Question: I want to read each of the columns I underlined in red line by line. The column values as you guys can see are separated by a few spaces. For example, from the first row I only want to read "1" then "MANDIT" then "CLIENT" etc. The problem is that spacing between the values is not constant.

Here is my code: (There are obvious syntax issues)
'''
StreamReader myReader = new StreamReader(Path)
String line = " ";
for (int i =0; i <15; i++)
{
line = myReader.readLine();
string[] delimiters = new string[] { ' ',' ',' ',' ' };
// Accomodating for different sizes of spaces - is this right?
int[] columnValues = line.Split(delimiters)
}
'''
Is "stringt [] columnValues = line.Split(delimteres) valid? I have doubles and ints in the data NOT only strings
Thanks guys
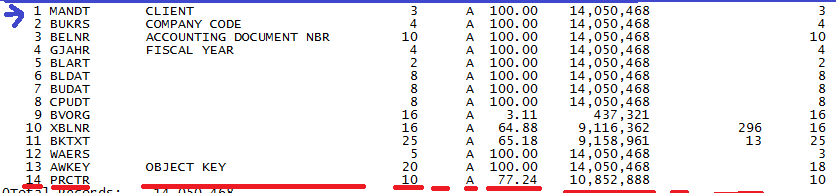
Answer: Looking carefully at your image it is clear that you have a file with fixed length columns.
The best approach should be to have an array of lengths and positions for each column desidered.
Then read the line and extract each column using the Substring method.
For example, supposing you are interested in only 4 columns that start at the positions indicated by the 'pos' array and have a length indicated by the 'len' array
'''
int pos[] = new int[] {0, 50, 100, 150};
int len[] = new int[] {3, 40, 20, 15};
....
string[] values = new string[4];
string line;
while((line = myReader.ReadLine()) != null)
{
values[0] = line.Substring(pos[0], len[0]);
values[1] = line.Substring(pos[1], len[1]);
values[2] = line.Substring(pos[2], len[2]);
values[3] = line.Substring(pos[3], len[3]);
.... now convert the values and store or use them ....
}
'''